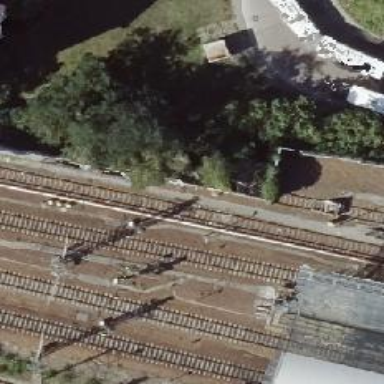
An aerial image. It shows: Solitary milestone along the railway.